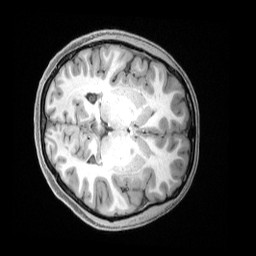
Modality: T1w
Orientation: axial
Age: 29
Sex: female
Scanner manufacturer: siemens
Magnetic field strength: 3 T
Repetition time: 2.4 s
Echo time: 0.00228 s